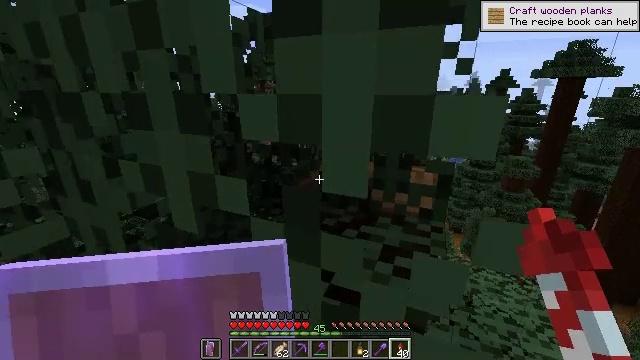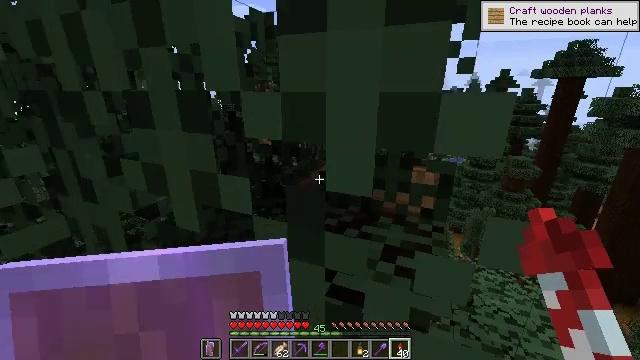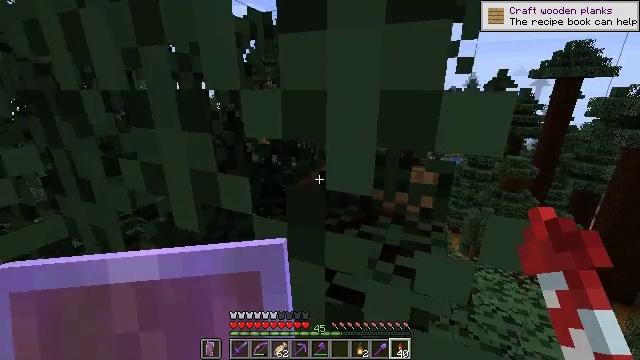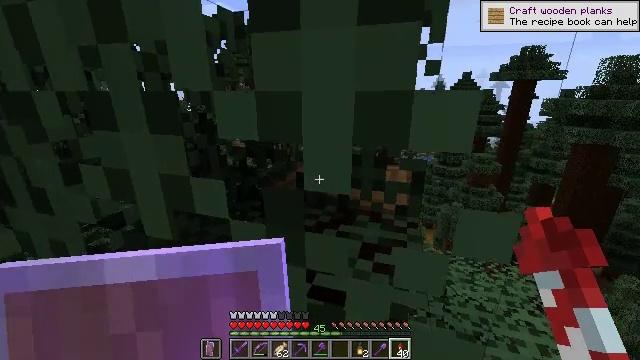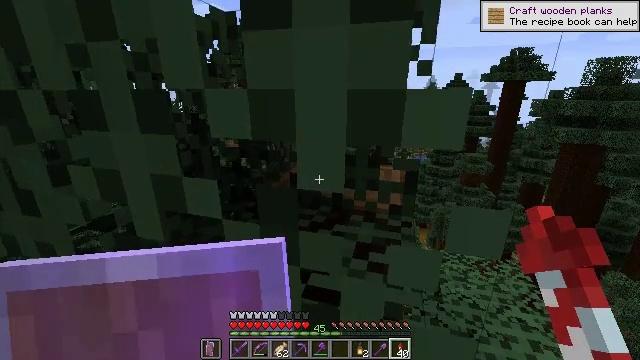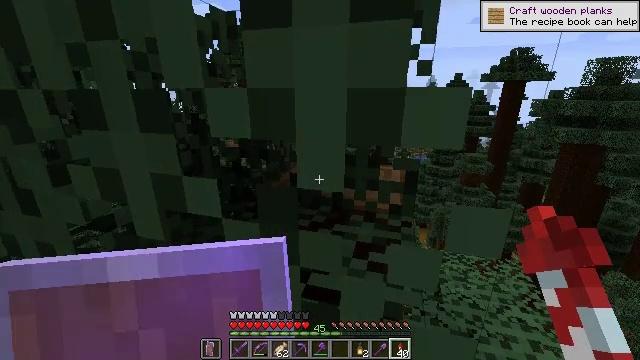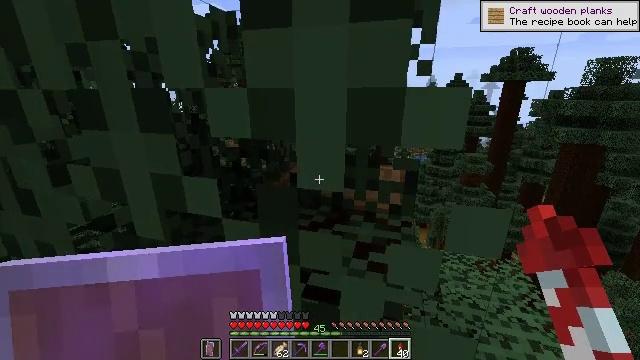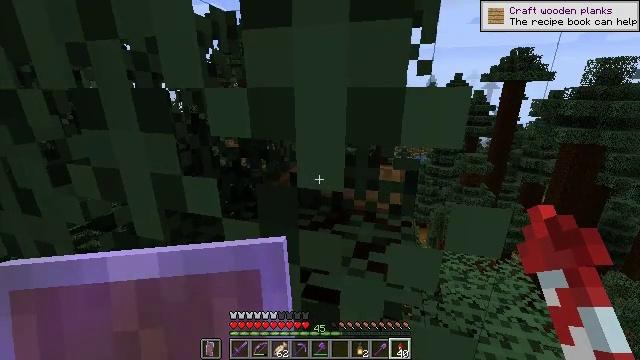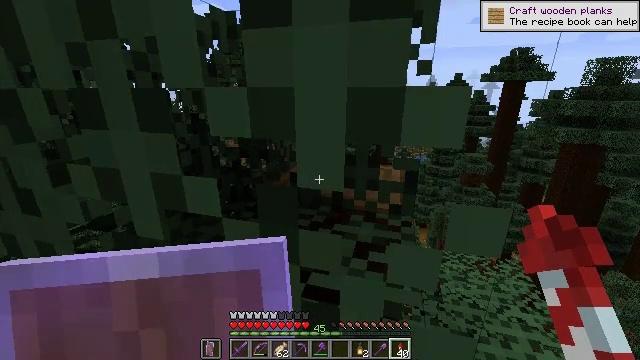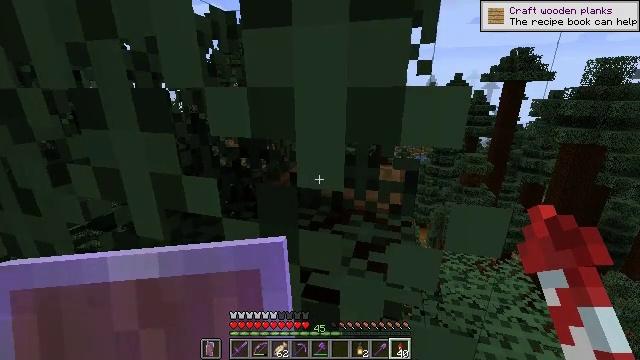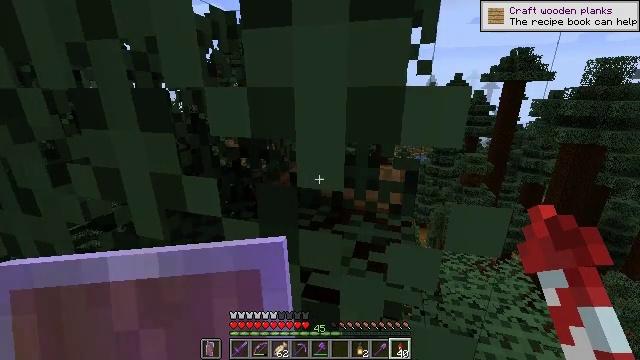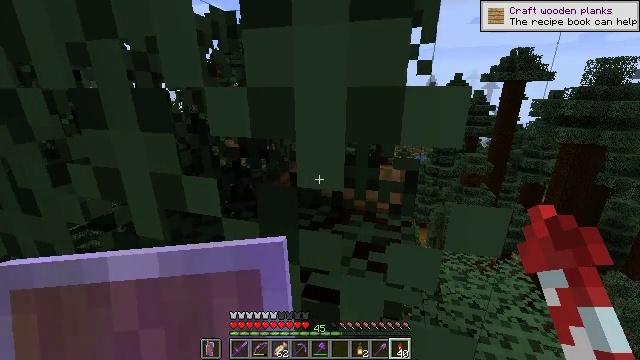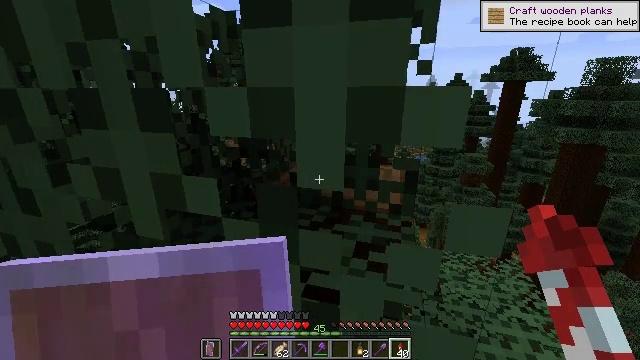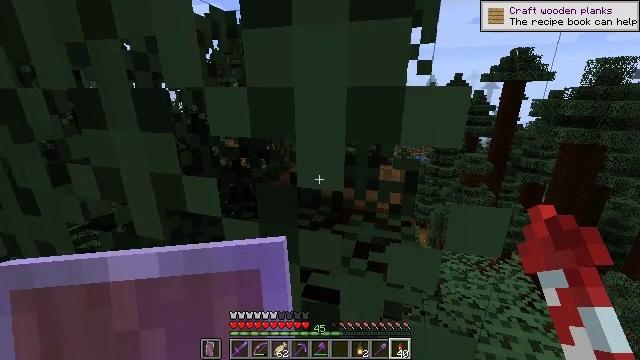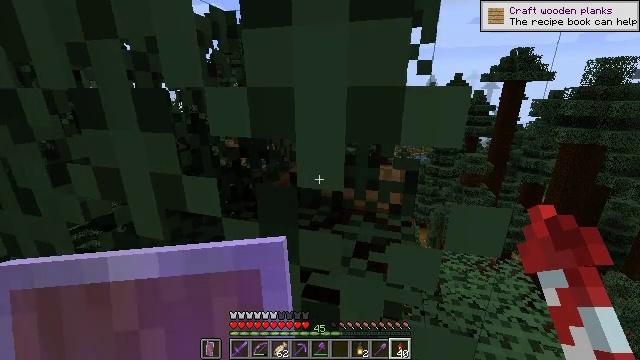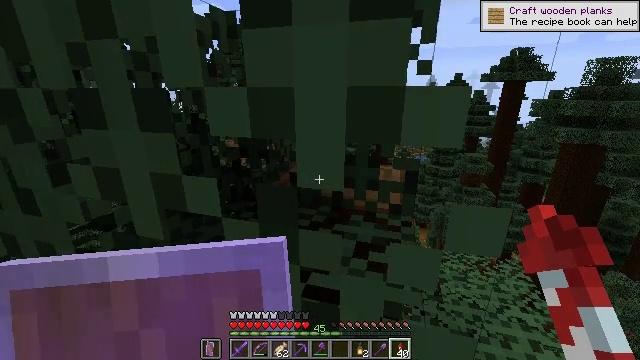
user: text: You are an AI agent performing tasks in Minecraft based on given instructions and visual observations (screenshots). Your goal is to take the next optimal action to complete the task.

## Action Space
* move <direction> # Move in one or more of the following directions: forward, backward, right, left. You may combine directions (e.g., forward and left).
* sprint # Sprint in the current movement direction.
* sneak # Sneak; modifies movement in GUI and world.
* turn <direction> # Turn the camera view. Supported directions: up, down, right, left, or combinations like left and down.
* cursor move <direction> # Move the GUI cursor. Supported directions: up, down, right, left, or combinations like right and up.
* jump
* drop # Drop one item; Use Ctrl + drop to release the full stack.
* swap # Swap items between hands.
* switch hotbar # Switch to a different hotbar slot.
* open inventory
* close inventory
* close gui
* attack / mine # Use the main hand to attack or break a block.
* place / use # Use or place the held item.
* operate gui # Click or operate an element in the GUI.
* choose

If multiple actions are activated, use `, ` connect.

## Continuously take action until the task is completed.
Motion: motion action
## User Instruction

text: Gather spruce leaves to collect foliage.
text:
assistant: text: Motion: no_op
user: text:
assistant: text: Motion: no_op
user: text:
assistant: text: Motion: turn right
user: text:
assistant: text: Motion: turn right
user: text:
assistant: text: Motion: no_op
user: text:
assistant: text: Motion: no_op
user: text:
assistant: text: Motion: no_op
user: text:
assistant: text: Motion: no_op
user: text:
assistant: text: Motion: no_op
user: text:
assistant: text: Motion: no_op
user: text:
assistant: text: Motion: no_op
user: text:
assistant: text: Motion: no_op
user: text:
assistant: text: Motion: no_op
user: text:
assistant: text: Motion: no_op
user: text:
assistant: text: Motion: no_op
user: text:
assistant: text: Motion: no_op
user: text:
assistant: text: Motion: no_op
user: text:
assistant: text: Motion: no_op
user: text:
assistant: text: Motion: no_op
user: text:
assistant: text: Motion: no_op
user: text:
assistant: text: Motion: no_op
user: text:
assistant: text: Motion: no_op
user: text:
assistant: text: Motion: no_op
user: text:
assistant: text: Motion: no_op
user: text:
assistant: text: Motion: turn down
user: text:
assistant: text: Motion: turn down
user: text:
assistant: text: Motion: no_op
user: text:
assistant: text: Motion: turn down
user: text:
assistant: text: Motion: move left, turn down
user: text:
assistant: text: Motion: move left, turn down